Field crop: maize
Growth stage: 2
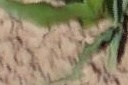
Species: maize